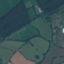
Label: Pasture